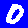
Digit: 0